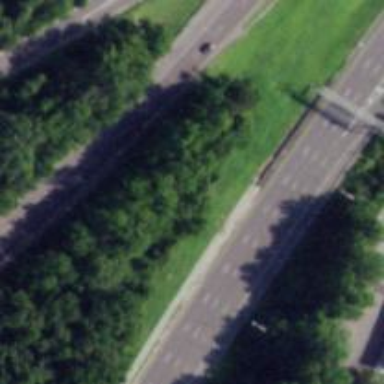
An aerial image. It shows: Motorway junction.